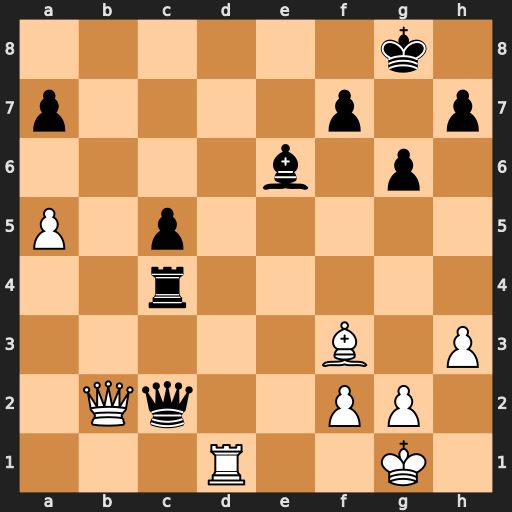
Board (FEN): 6k1/p4p1p/4b1p1/P1p5/2r5/5B1P/1Qq2PP1/3R2K1
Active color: w
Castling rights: -
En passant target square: -
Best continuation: Rd8#